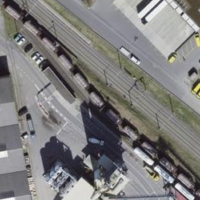
EUNIS habitat code: 57
Species observed at this site:
Lythrum salicaria